Question: I have the following java code that creates a basic window:
'''
JPanel panelCampos, panelBoton;
JLabel labelIdCedula, labelContrasena;
JTextField textFieldIdCedula, textFieldContrasena;
JButton buttonLogin;
panelCampos = new JPanel();
labelIdCedula = new JLabel("ID / Cedula:");
textFieldIdCedula = new JTextField();
labelContrasena = new JLabel("Contrasena:");
textFieldContrasena = new JTextField();
panelBoton = new JPanel();
buttonLogin = new JButton("Iniciar sesion");
setIconImage(Config.ICONO);
setDefaultCloseOperation(EXIT_ON_CLOSE);
setSize(380, 214);
setLayout(new BorderLayout());
setLocationRelativeTo(null);
setResizable(false);
panelCampos.setLayout(new GridLayout(2, 2));
panelCampos.add(labelIdCedula);
panelCampos.add(textFieldIdCedula);
panelCampos.add(labelContrasena);
panelCampos.add(textFieldContrasena);
panelBoton.add(buttonLogin);
add(panelCampos, BorderLayout.CENTER);
add(panelBoton, BorderLayout.SOUTH);
setVisible(true);
'''
The result is:

And I want that each component of the matrix (GridLayout) stays centered instead of displaying at the left and with different size, how can I do that?
Thank you..
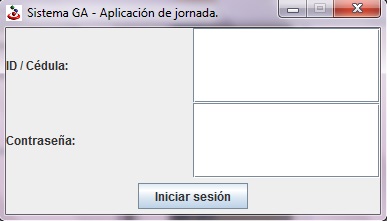
Answer: > And I want that each component of the matrix (GridLayout) stays
centered instead of displaying at the left and with different size,
how can I do that?
- not possible with 'GridLayout', because all elements in 'GridLayout' has the same size on the screen, more in Oracle tutorial, for real and nice Swing GUI you would need to use 'GridBadLayout' or 'SpringLayout', custom 'MigLayout', 'TableLayou't- simple hacks for current code
1. use SwingConstants for JLabel e.g. labelIdCedula = new JLabel("ID / Cedula:", SwingConstants.CENTER/*RIGHT*/);
2. don't to setSize(result shows quite terrible sizing for JTextFields), define size for JTextField(int columns), then to call JFrame.pack() instead of any sizing